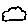
Label: cloud